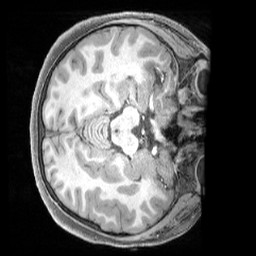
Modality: T1w
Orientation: axial
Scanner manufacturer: siemens
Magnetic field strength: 3 T
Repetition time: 2.4 s
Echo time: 0.00224 s